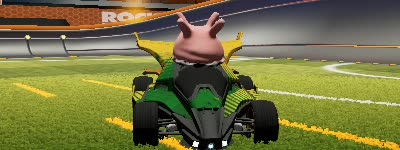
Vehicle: aftershock